Question: I want to achieve this using html and css:

I have tried to set the opacity of the container to 0.3 and the box to 1, but it doesn't work: both divs have 0.3 opacity.
<URL>
The effect I am trying to achive is a popup box that comes on top of the page. It is highlighted by fading the content below (by lowering the opacity).
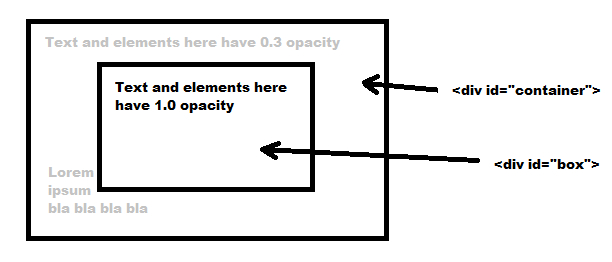
Answer: As far as I know you can't do it in a simple way. There a couple of options here:
1. Use absolute positioning to position box "inside" the container. #container {
opacity: 0.3;
background-color: #777788;
position: absolute;
top: 100px;
left: 100px;
height: 150px;
width: 300px;
}
#box {
opacity: 1;
background-color: #ffffff;
position: absolute;
top: 110px;
left: 110px;
height: 130px;
width: 270px;
} <div id="container"></div>
<div id="box">
<p>Something in here</p>
</div>
2. Use Javascript - almost the same as above, but position and size don't have to be hardcoded.